Field crop: maize
Growth stage: 1
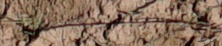
Species: lolium